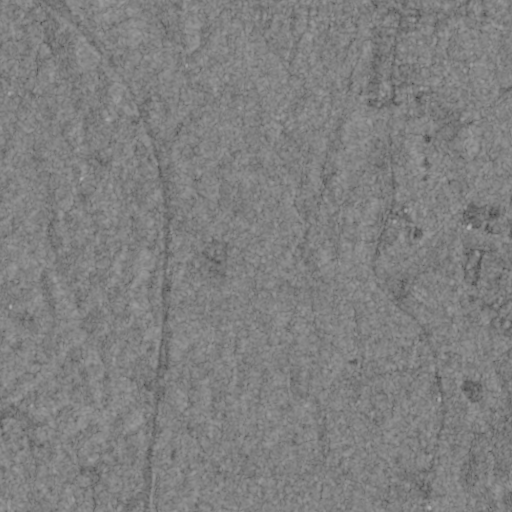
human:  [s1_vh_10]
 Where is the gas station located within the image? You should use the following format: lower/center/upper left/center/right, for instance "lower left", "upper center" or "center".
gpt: The gas station is located in the upper right of the image.
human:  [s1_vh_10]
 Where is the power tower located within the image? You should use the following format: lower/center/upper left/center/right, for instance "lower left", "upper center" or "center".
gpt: The power tower is located in the lower left of the image.
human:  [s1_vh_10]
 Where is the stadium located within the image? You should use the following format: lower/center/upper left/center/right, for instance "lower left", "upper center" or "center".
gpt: The stadium is located in the upper right of the image.
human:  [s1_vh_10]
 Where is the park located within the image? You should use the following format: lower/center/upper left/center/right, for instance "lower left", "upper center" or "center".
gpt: There is no park in the image.

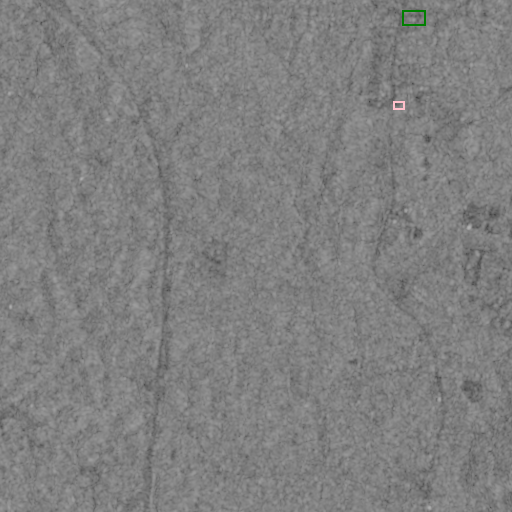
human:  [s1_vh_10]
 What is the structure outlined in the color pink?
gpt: The structure outlined in pink is a gas station.
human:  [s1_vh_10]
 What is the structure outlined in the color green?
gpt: The structure outlined in green is a stadium.
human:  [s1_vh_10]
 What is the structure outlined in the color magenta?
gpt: There is no magenta outline.